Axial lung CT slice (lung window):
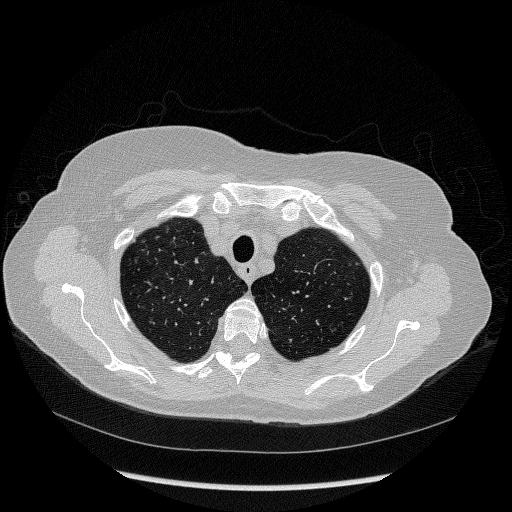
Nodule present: no